Field crop: maize
Growth stage: 2
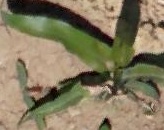
Species: maize